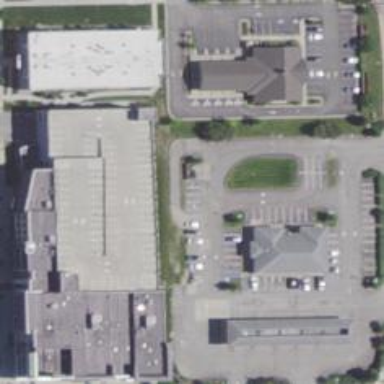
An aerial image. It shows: Retail area.